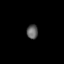
Tissue: lung
Cell type: Others
Senescence score: 0.5438
Nuclear area (px): 158
Mean DAPI intensity: 96.158